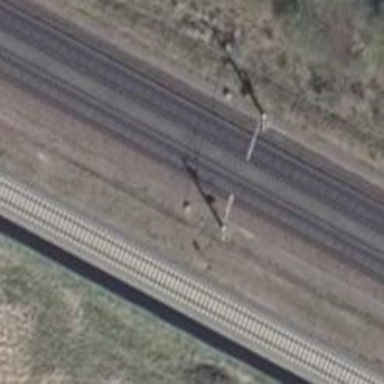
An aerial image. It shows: Milestone along the railway with catenary mast.